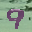
Label: 9